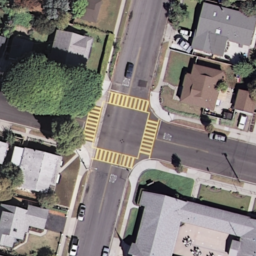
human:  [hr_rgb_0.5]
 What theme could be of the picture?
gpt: intersection